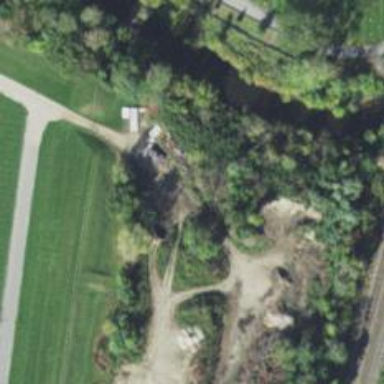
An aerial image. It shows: Track with grade2 tracktype.